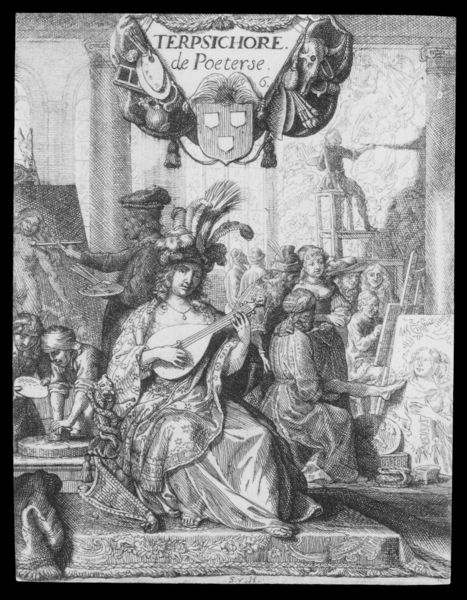
Titel: Terpsichore, Titelseite für Buch 6, Inleyding tot de Hooge Schoole der Schilderkonst
Künstler: Samuel van Hoogstraten
Schlagwörter: feder, fuß, gemälde, gruppe, mann, weiß, menschen, fenster, frau, grau, hut, licht, männer, schwarz, gesellschaft, malerei, teppich, regal, federn, mensch, bild, instrument, portrait, sitzend, gitarre, musik, musiker, ton, bein, schrift, modell, grafik, graphik, treppe, thron, spielen, poet, musizieren, wandmalerei, atelier, maler, muse, staffelei, korb, stufe, stufen, gruppen, waschen, druck, druckgraphik, schraffur, künstler, leinwand, kunst, künste, palette, pinsel, wappen, skelett, laute, saiten, malutensilien, staffel, harfe, merkur, kupferstich, poesie, latein, zitter, druckgraphiek, experimentell, lehrling, bommeln, kneten, lute, 1600, mandolin, ars, terpsichore, tersichore, kunst+, malerwappen, farbenreiber, poeterse